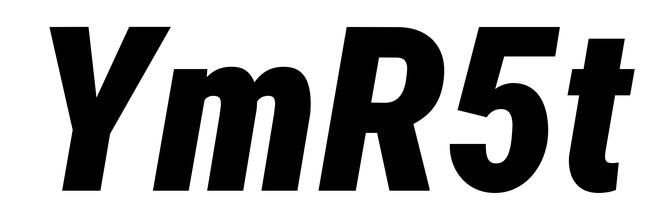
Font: Roboto-Italic_Condensed_Black_Italic